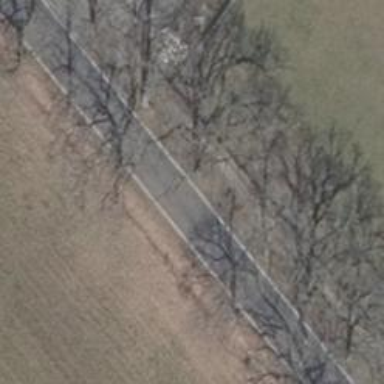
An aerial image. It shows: Secondary road with asphalt surface. There is paved sidewalk on the left side with intermediate smoothness.